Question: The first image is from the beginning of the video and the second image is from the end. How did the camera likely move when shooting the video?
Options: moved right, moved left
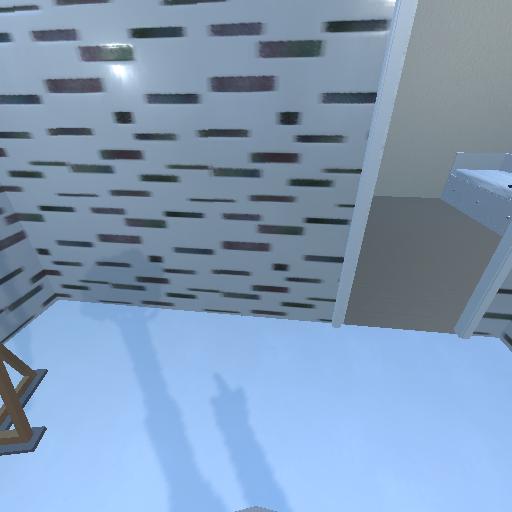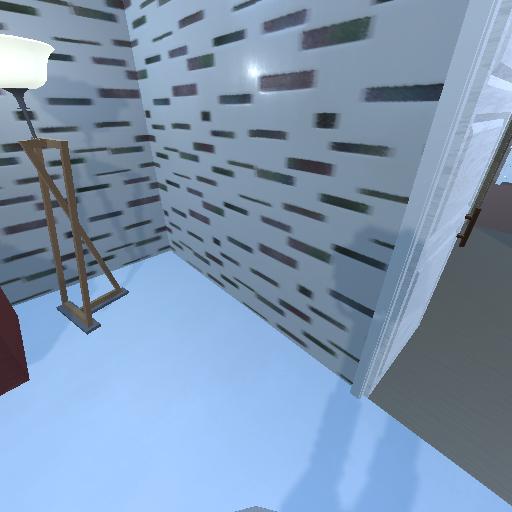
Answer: moved right